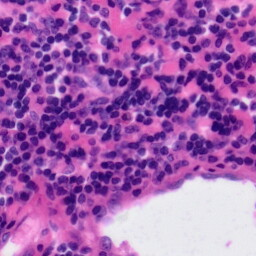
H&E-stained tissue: Tonsil